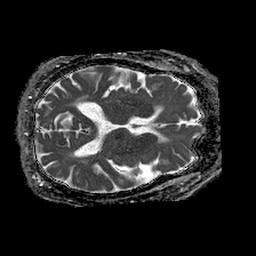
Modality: ADC
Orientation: axial
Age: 75
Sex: female
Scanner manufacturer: philips
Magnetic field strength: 1.5 T
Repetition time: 4.6 s
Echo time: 0.08517 s